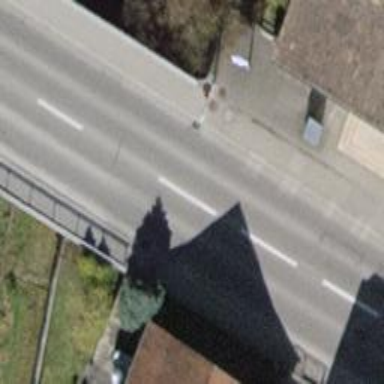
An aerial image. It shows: Bridge with asphalt surface. It is primary highway with sidewalks on both sides.